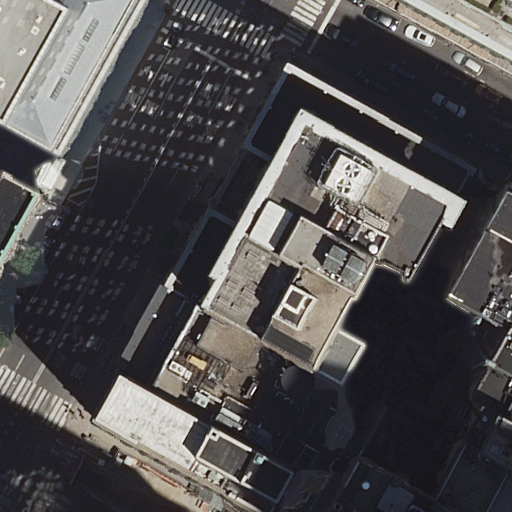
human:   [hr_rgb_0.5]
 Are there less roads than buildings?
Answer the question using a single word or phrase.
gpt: yes

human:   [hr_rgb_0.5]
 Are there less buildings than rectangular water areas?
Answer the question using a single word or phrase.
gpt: no

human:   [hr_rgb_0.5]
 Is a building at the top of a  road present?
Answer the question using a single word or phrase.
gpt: yes

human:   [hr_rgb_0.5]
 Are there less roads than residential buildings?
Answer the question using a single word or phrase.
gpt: yes

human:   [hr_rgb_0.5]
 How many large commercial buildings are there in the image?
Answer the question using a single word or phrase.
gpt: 0

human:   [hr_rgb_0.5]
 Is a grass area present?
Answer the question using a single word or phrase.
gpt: no

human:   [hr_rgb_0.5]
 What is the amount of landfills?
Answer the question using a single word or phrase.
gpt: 0

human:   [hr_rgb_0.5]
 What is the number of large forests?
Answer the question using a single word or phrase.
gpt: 0

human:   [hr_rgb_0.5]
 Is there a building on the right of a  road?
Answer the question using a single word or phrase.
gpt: yes

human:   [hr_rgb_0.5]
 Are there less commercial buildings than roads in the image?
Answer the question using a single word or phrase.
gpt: yes

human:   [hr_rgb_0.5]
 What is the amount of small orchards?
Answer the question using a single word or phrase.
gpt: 0

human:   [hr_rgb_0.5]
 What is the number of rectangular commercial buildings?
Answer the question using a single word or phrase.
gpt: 0

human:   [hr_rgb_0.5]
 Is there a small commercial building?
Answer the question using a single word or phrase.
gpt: no

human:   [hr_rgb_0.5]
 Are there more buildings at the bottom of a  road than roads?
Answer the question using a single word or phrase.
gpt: yes

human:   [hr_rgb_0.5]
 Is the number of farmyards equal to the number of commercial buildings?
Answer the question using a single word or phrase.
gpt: yes

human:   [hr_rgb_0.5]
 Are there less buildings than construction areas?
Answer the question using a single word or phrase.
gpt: no

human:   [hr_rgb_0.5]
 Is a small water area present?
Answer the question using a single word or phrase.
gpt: no

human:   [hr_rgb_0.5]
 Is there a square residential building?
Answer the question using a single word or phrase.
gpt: no

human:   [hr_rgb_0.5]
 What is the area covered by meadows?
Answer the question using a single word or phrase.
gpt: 0m2

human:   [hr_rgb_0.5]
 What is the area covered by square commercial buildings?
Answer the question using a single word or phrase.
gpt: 0m2

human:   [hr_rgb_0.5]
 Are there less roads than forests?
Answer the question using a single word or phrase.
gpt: no

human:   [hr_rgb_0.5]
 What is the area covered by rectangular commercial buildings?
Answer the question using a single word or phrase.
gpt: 0m2

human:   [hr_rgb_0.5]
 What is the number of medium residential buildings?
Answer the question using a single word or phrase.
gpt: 1

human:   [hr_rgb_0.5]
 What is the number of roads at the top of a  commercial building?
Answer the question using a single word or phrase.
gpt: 0

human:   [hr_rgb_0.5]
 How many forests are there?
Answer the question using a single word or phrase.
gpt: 0

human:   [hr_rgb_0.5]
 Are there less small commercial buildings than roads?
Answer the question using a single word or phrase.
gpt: yes

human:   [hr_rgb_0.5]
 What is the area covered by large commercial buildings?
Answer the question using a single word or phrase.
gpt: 0m2

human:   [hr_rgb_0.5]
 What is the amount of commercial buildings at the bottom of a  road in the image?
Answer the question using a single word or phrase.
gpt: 0

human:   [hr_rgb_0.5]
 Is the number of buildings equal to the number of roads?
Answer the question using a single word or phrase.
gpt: no

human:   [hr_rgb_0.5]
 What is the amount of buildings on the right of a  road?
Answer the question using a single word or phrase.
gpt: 6

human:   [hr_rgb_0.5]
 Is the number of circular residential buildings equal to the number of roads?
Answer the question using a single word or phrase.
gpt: no

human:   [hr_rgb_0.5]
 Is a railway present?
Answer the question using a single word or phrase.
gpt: no

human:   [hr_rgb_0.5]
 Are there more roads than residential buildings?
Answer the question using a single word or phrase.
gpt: no

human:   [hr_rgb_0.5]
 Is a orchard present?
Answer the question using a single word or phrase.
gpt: no

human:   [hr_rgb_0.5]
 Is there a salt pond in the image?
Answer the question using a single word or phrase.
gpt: no

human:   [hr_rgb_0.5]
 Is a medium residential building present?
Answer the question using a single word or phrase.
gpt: yes